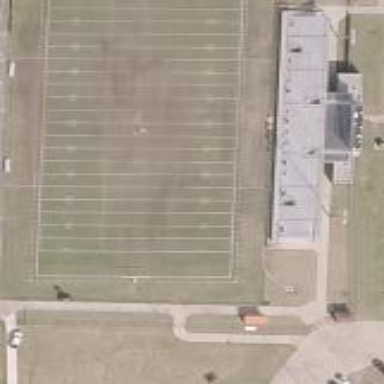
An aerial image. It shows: American football pitch for leisure and sport activities.